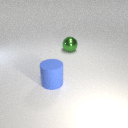
large blue rubber cylinder to the left of large green metal sphere